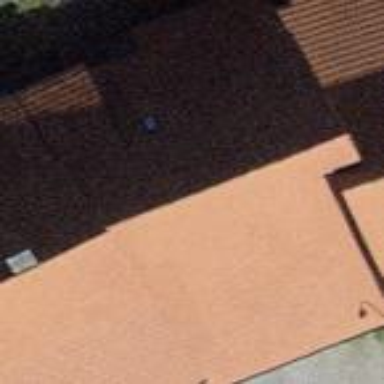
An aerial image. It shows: Building with tile roof.